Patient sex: M
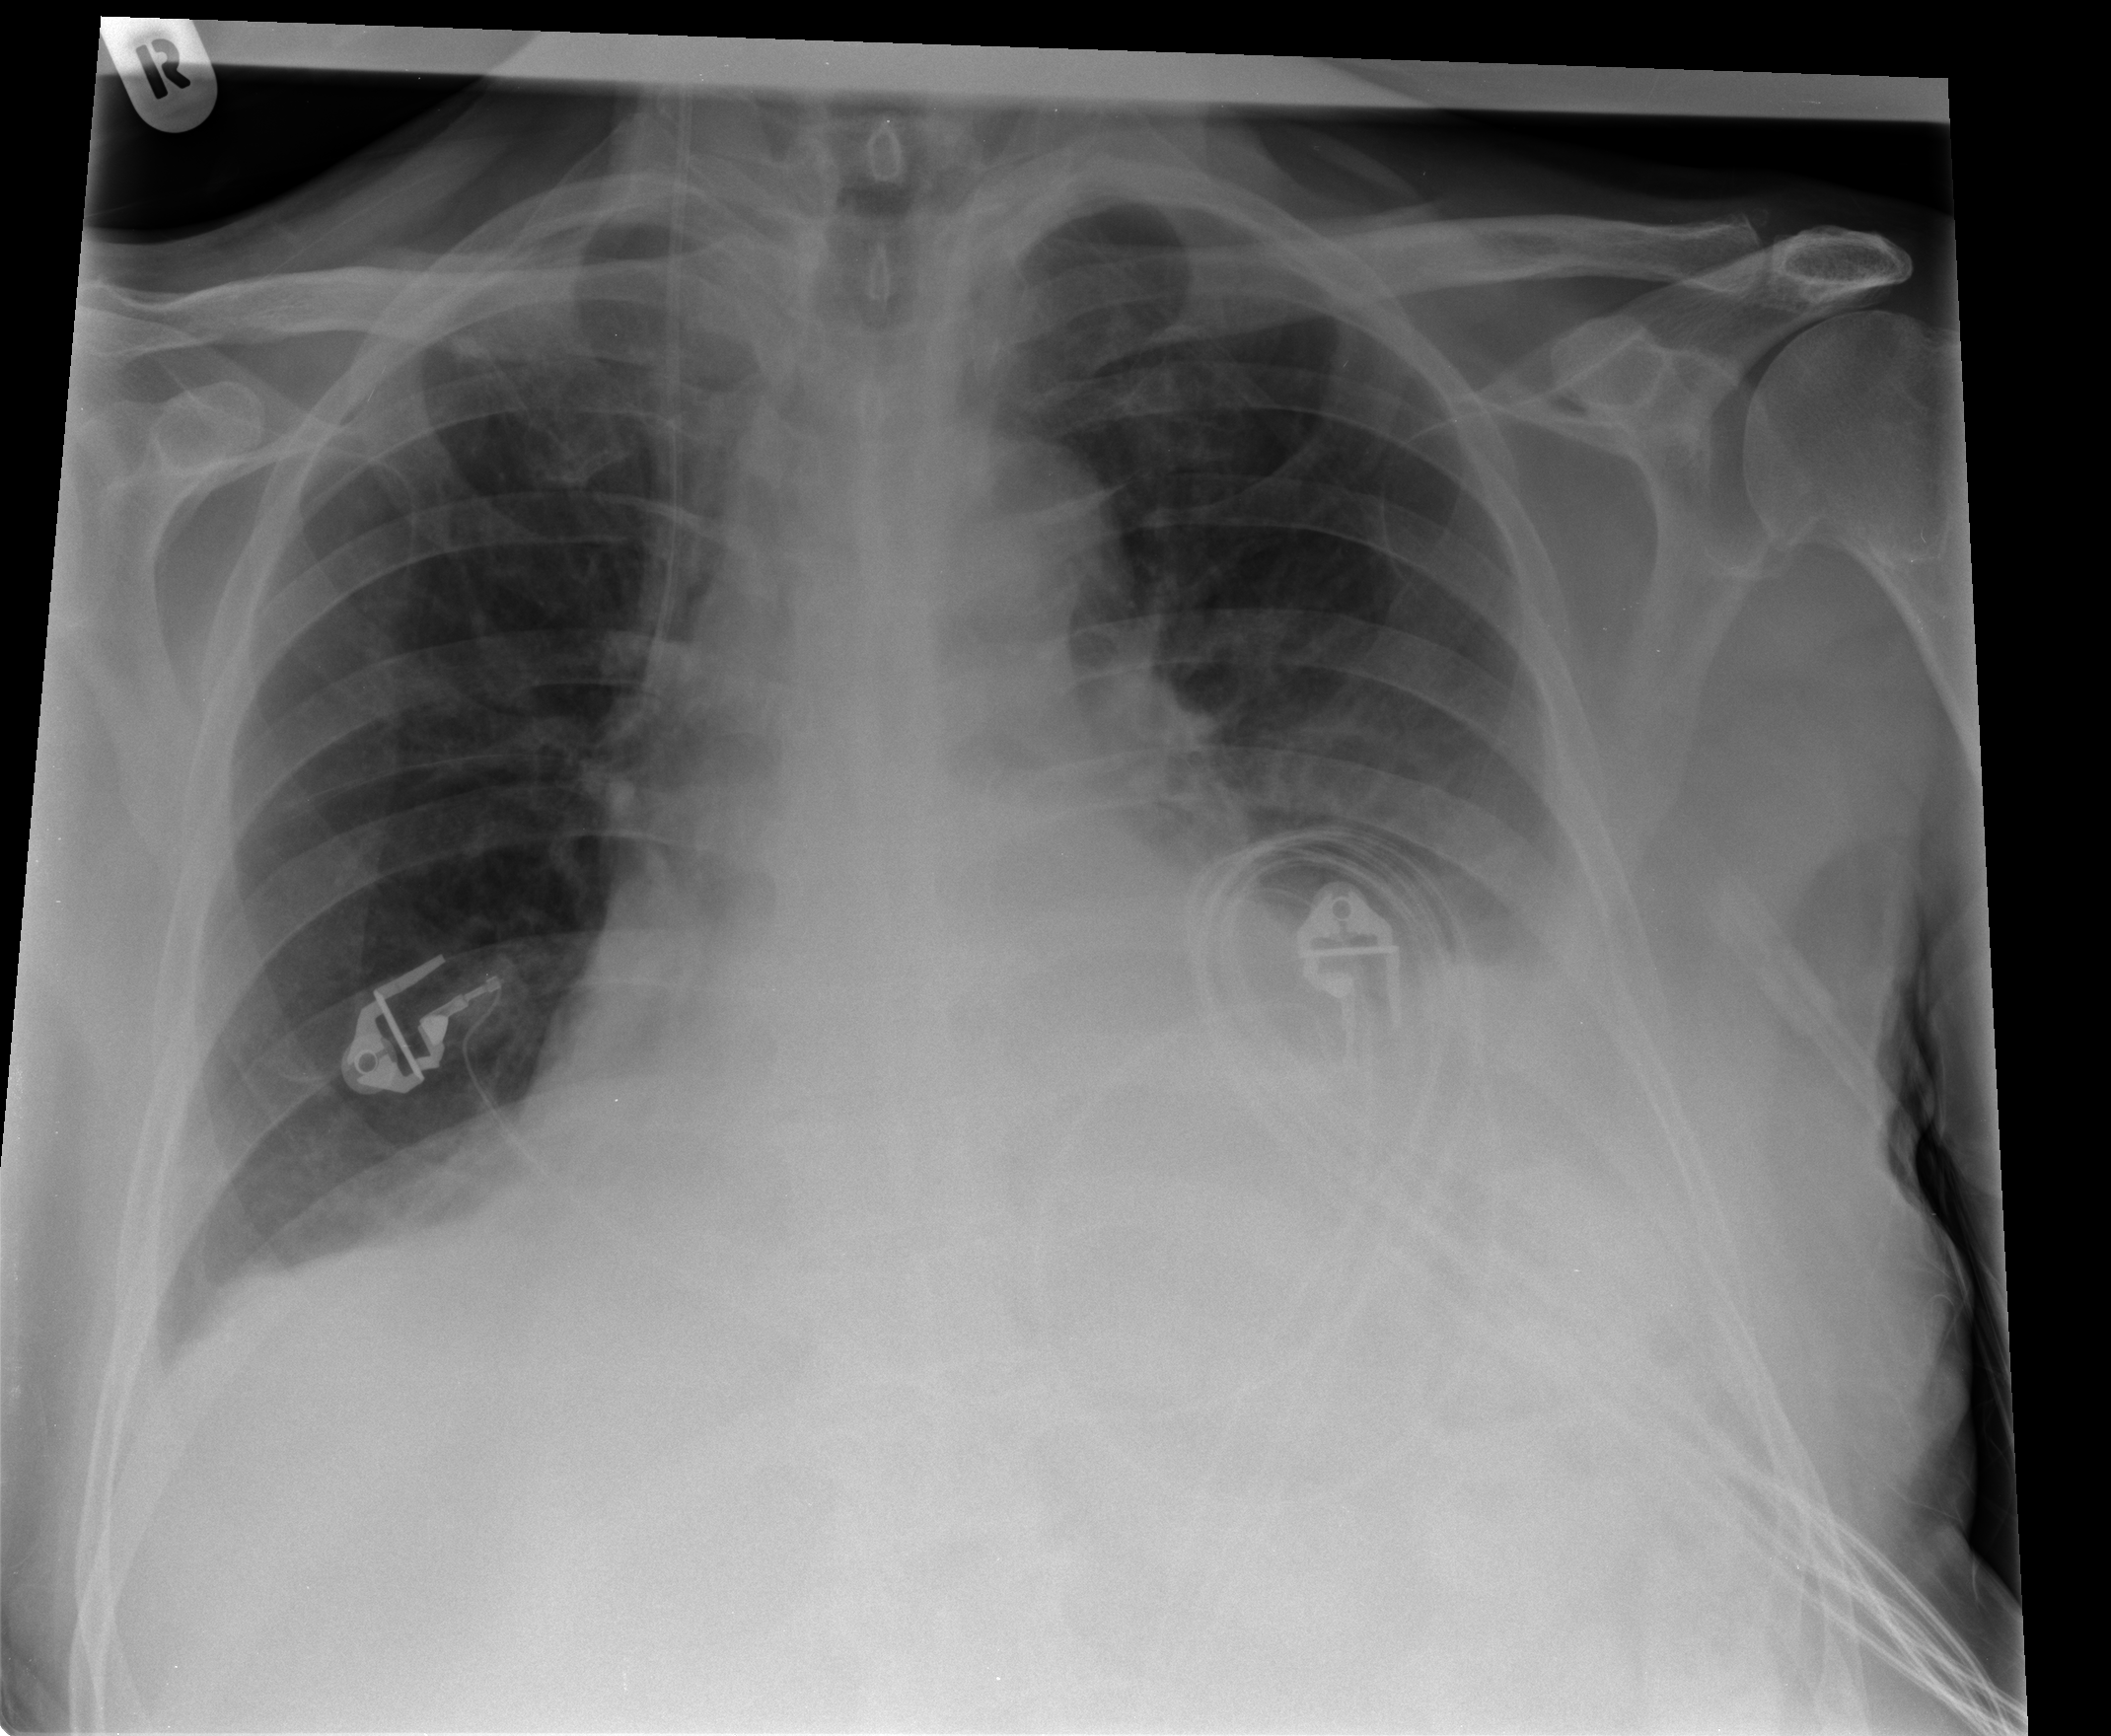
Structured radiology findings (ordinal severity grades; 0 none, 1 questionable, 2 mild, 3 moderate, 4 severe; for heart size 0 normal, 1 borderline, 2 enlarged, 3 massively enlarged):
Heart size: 2
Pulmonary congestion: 0
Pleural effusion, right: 2
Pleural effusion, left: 2
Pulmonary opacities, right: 1
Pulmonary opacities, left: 0
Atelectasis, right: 0
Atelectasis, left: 0